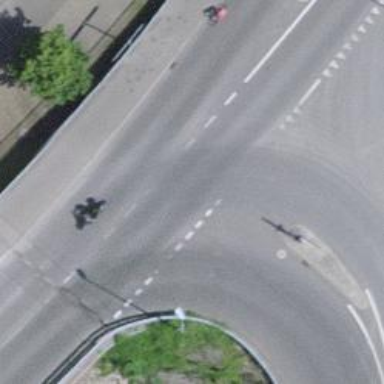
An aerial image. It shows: Road with "give way" sign.